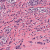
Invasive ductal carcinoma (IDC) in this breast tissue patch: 1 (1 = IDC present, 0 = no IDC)